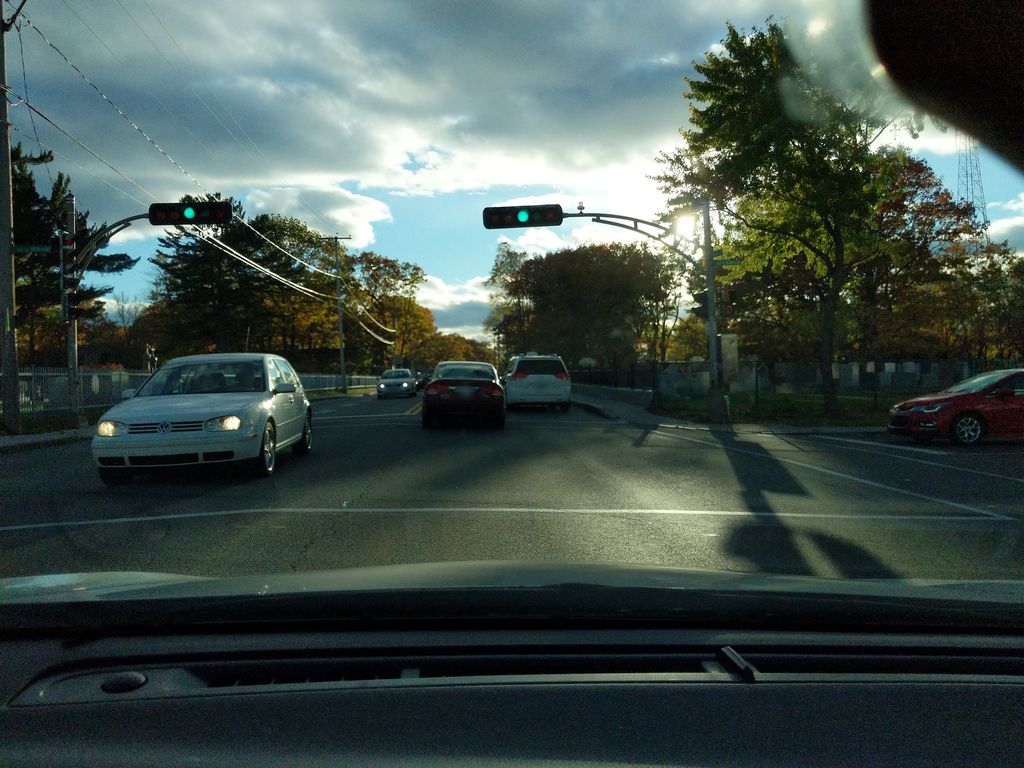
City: quebec_city